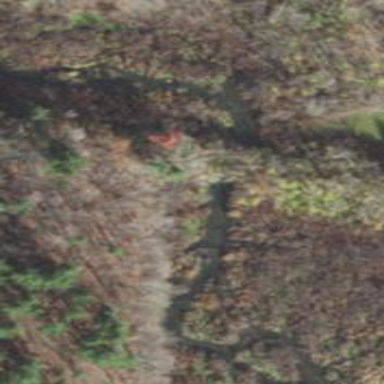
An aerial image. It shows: Culvert tunnel.